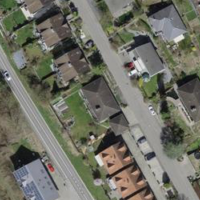
EUNIS habitat code: 54
Species observed at this site:
Impatiens parviflora